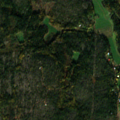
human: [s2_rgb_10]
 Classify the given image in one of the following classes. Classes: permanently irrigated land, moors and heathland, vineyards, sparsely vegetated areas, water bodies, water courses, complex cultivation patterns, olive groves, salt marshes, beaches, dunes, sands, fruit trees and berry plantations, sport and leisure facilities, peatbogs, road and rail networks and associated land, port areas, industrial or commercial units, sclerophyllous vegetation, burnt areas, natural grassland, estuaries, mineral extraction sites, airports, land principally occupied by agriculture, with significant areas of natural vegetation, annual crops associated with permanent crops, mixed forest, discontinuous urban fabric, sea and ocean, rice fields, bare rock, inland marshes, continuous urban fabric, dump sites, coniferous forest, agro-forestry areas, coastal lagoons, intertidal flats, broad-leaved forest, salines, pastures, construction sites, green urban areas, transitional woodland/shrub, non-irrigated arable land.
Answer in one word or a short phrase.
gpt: land principally occupied by agriculture, with significant areas of natural vegetation, coniferous forest, mixed forest, bare rock